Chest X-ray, PA view. Patient: 61 years old, sex M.
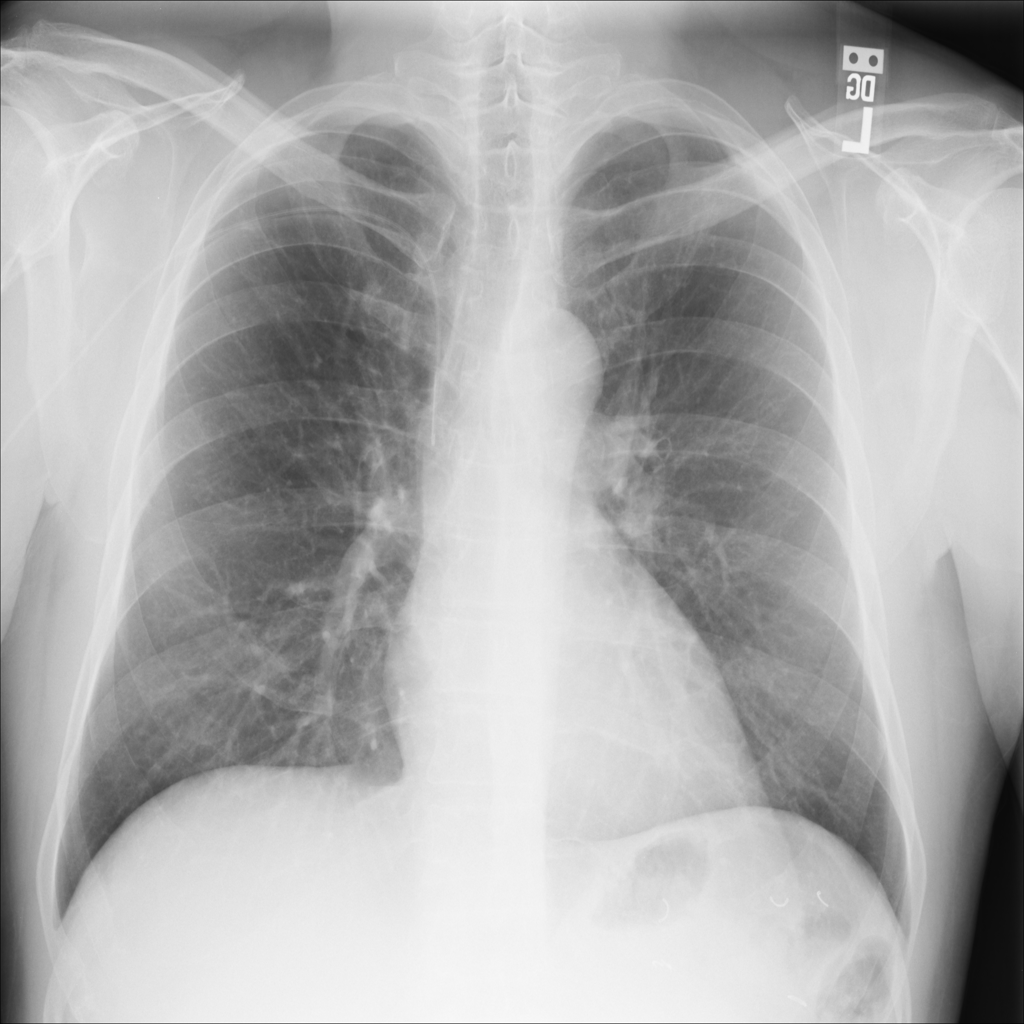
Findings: No Finding